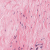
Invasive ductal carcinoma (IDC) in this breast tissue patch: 0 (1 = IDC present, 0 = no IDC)